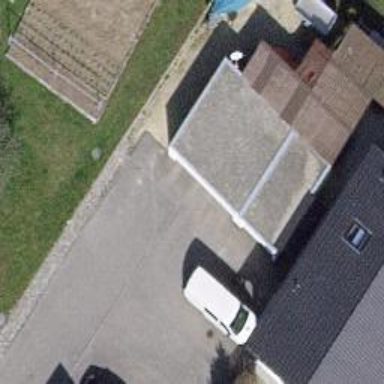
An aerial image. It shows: Garage building.